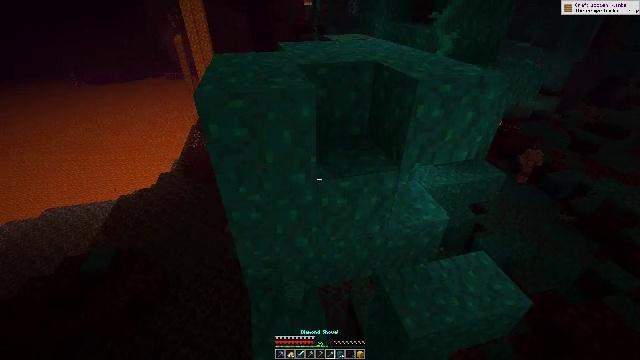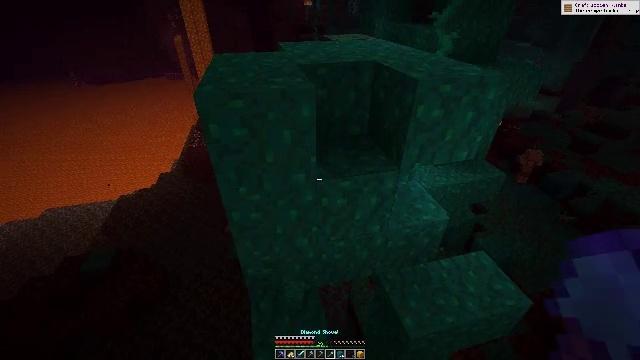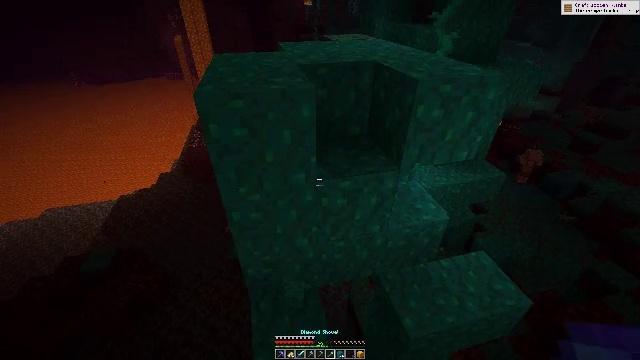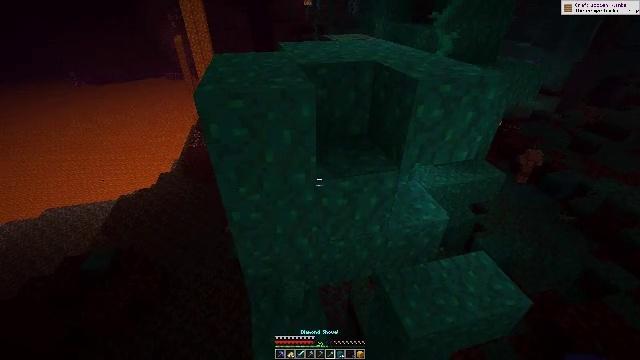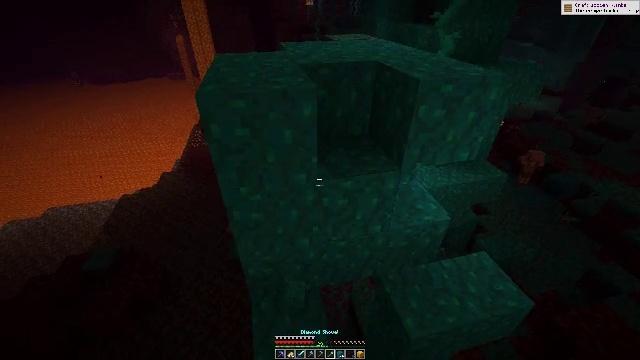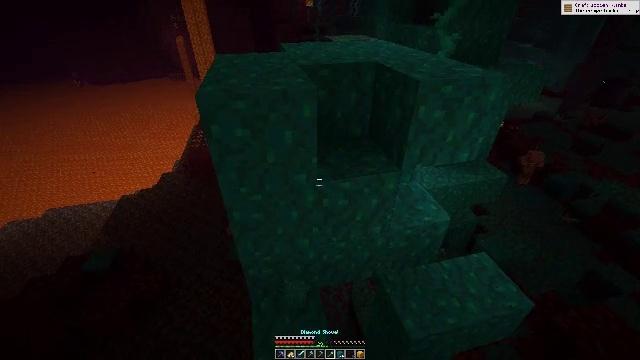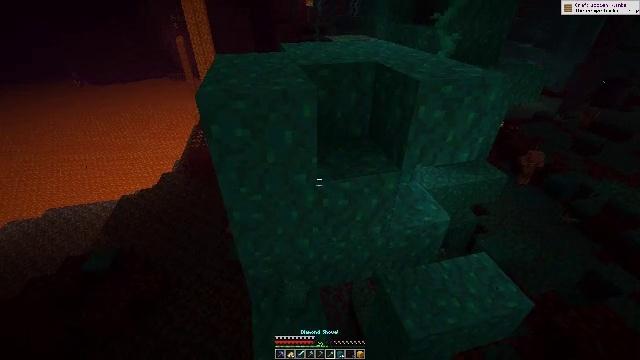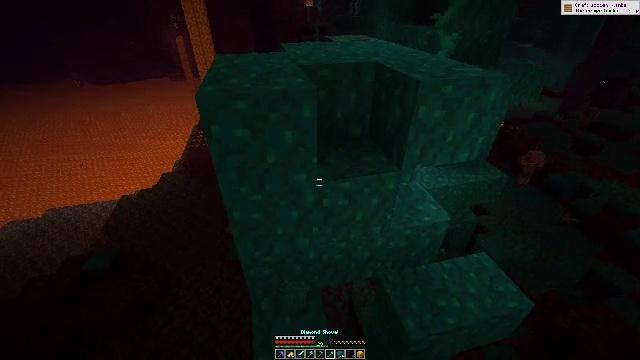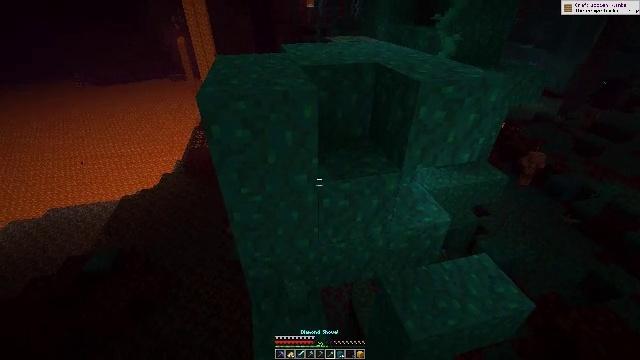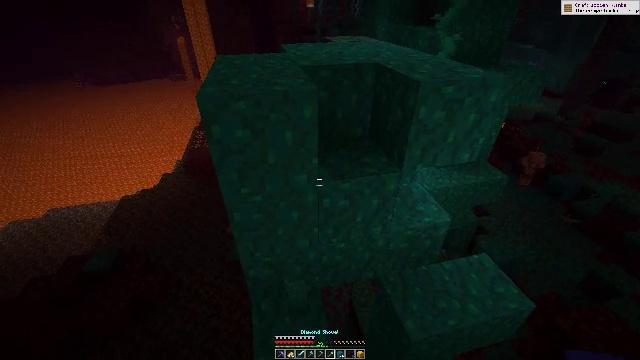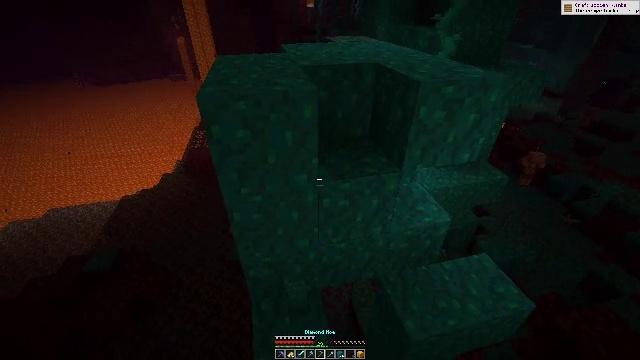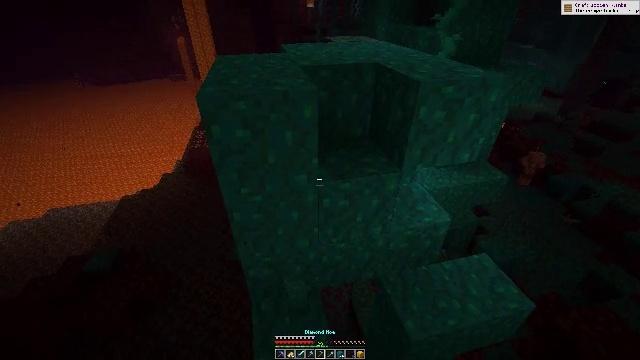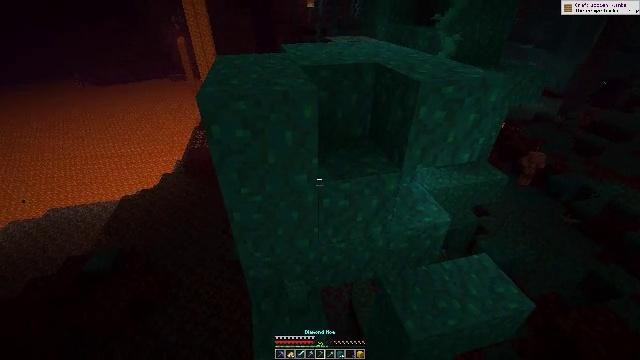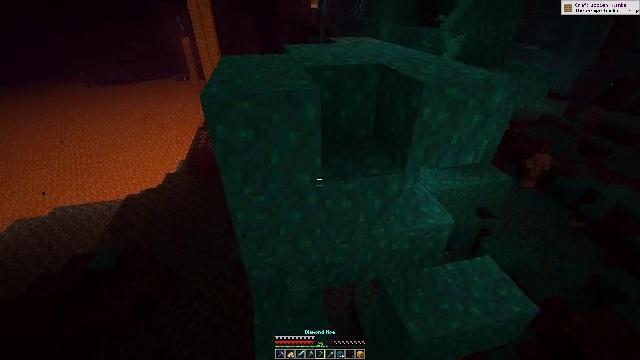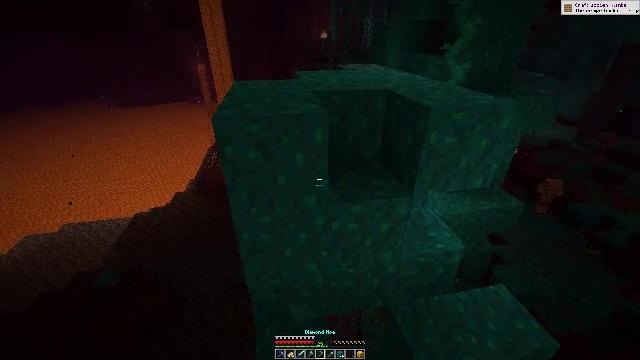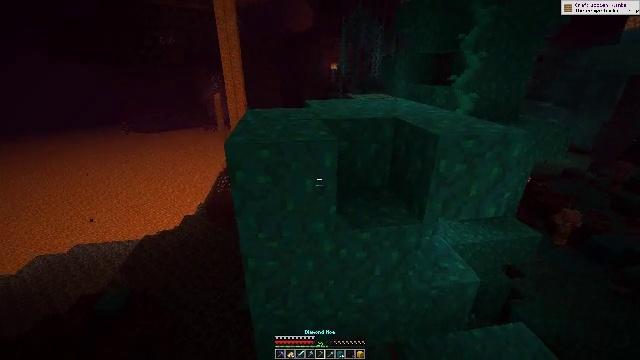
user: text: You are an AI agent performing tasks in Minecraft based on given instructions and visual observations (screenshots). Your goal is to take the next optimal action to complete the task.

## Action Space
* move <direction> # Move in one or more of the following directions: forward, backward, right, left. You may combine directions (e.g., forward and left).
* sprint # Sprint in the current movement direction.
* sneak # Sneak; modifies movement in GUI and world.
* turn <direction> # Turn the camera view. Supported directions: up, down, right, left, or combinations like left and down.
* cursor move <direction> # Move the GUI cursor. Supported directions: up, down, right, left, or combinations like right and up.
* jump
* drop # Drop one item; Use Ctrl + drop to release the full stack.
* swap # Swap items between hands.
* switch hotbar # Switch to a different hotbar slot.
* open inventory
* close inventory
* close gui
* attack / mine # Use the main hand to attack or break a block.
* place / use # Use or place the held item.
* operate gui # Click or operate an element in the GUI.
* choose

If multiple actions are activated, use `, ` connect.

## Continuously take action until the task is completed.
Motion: motion action
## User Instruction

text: Collect warped wart block.
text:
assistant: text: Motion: no_op
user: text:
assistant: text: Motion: no_op
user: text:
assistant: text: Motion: no_op
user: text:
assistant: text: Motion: no_op
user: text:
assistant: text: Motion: no_op
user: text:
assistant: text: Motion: no_op
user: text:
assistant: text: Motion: no_op
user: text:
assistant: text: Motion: no_op
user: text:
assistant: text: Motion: no_op
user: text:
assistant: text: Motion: no_op
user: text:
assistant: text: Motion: no_op
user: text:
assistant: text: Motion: no_op
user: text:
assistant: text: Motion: no_op
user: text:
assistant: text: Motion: turn left and up
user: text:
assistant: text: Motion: turn left and up
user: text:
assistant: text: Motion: turn up, attack / mine
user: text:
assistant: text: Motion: attack / mine
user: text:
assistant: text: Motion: attack / mine
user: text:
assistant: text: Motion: attack / mine
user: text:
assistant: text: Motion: attack / mine
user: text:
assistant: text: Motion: attack / mine
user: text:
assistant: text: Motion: attack / mine
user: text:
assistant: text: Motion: attack / mine
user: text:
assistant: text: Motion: turn right and up, attack / mine
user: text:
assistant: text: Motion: attack / mine
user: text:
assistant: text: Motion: attack / mine
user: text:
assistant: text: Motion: attack / mine
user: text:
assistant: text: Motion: attack / mine
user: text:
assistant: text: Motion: attack / mine
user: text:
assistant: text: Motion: turn right, attack / mine